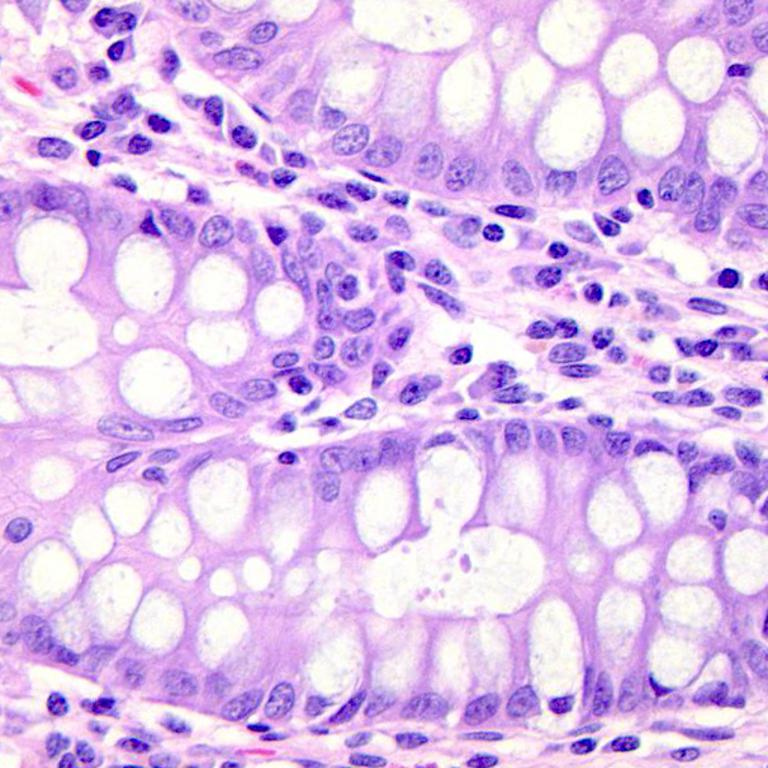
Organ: colon
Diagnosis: benign